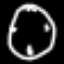
Label: clock